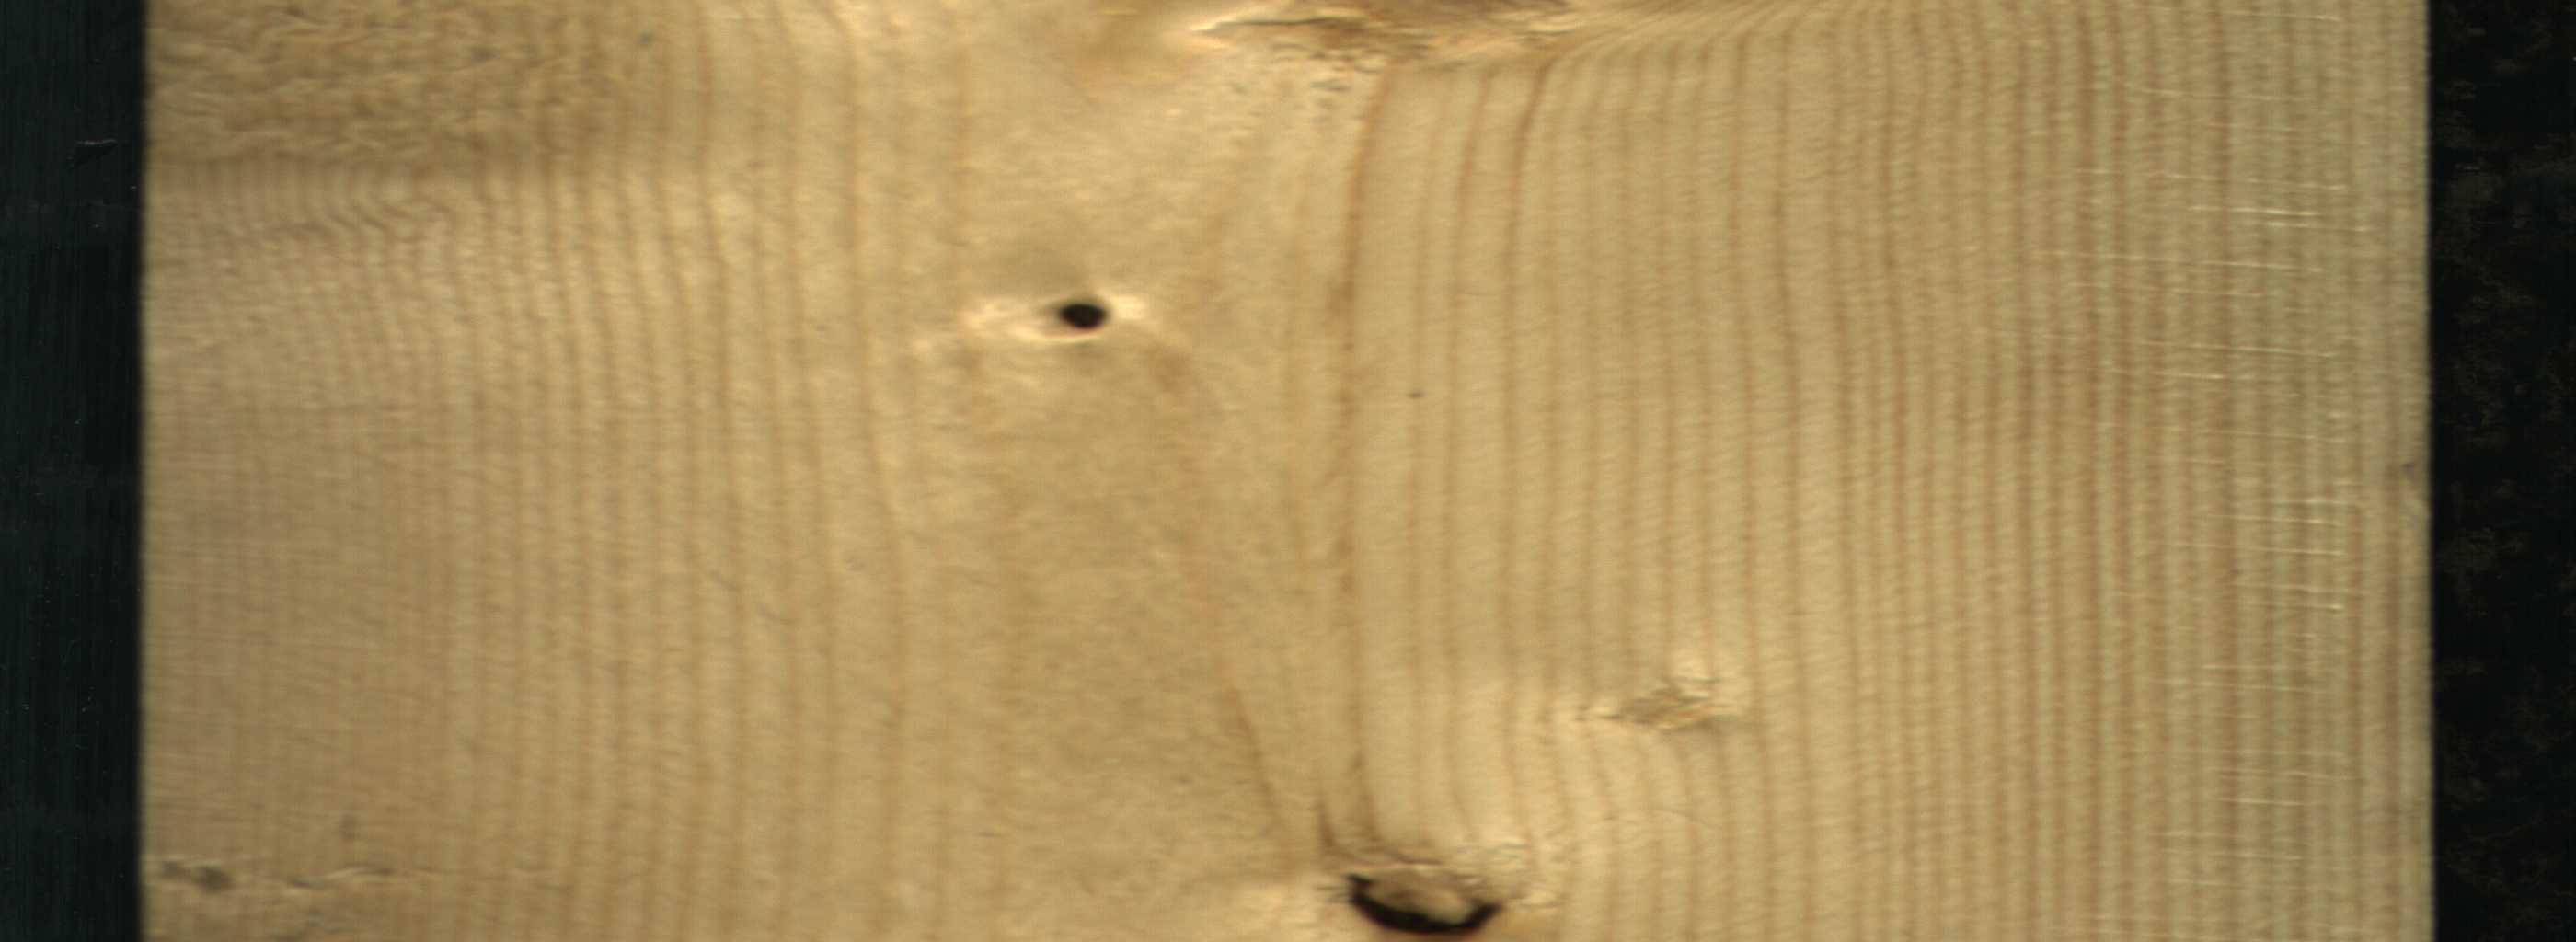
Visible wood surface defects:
Dead_Knot
Dead_Knot
Live_Knot